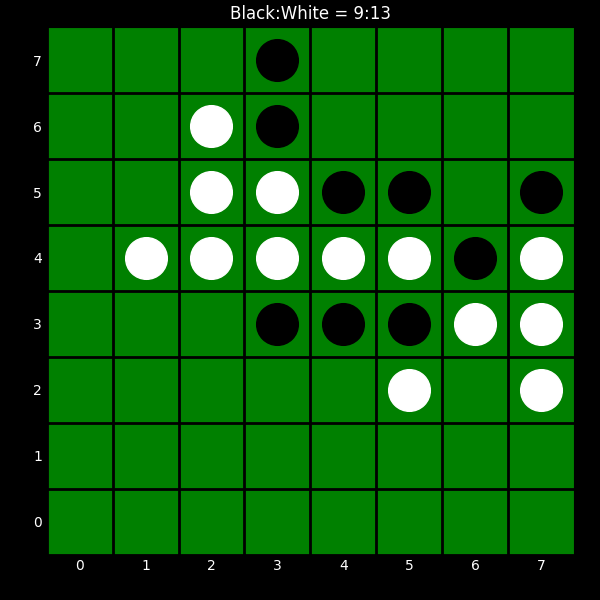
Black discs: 9
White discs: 13